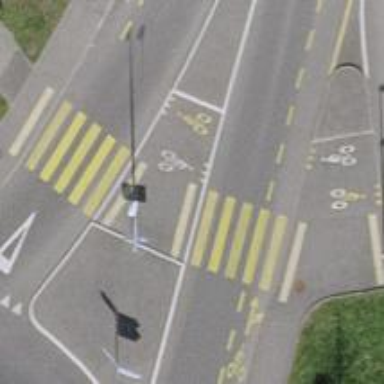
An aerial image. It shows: Asphalt footway with dedicated asphalt cycle path.